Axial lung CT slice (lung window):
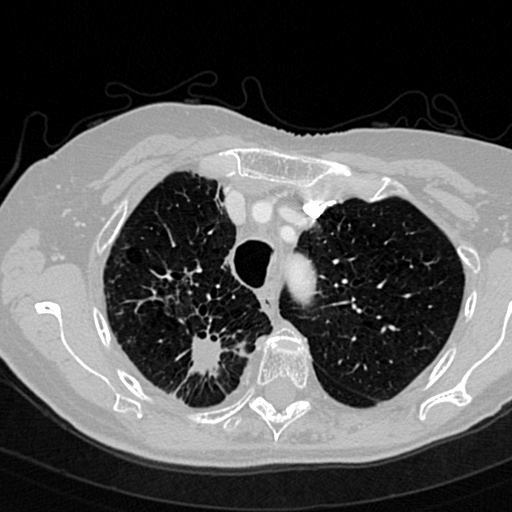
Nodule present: no